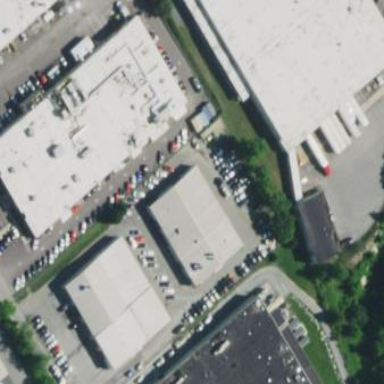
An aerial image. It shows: Building used as car repair shop.